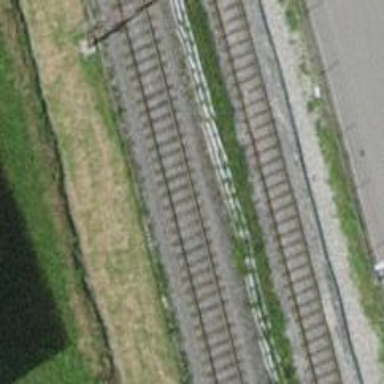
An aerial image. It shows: Railway track with contact lines for electrification.